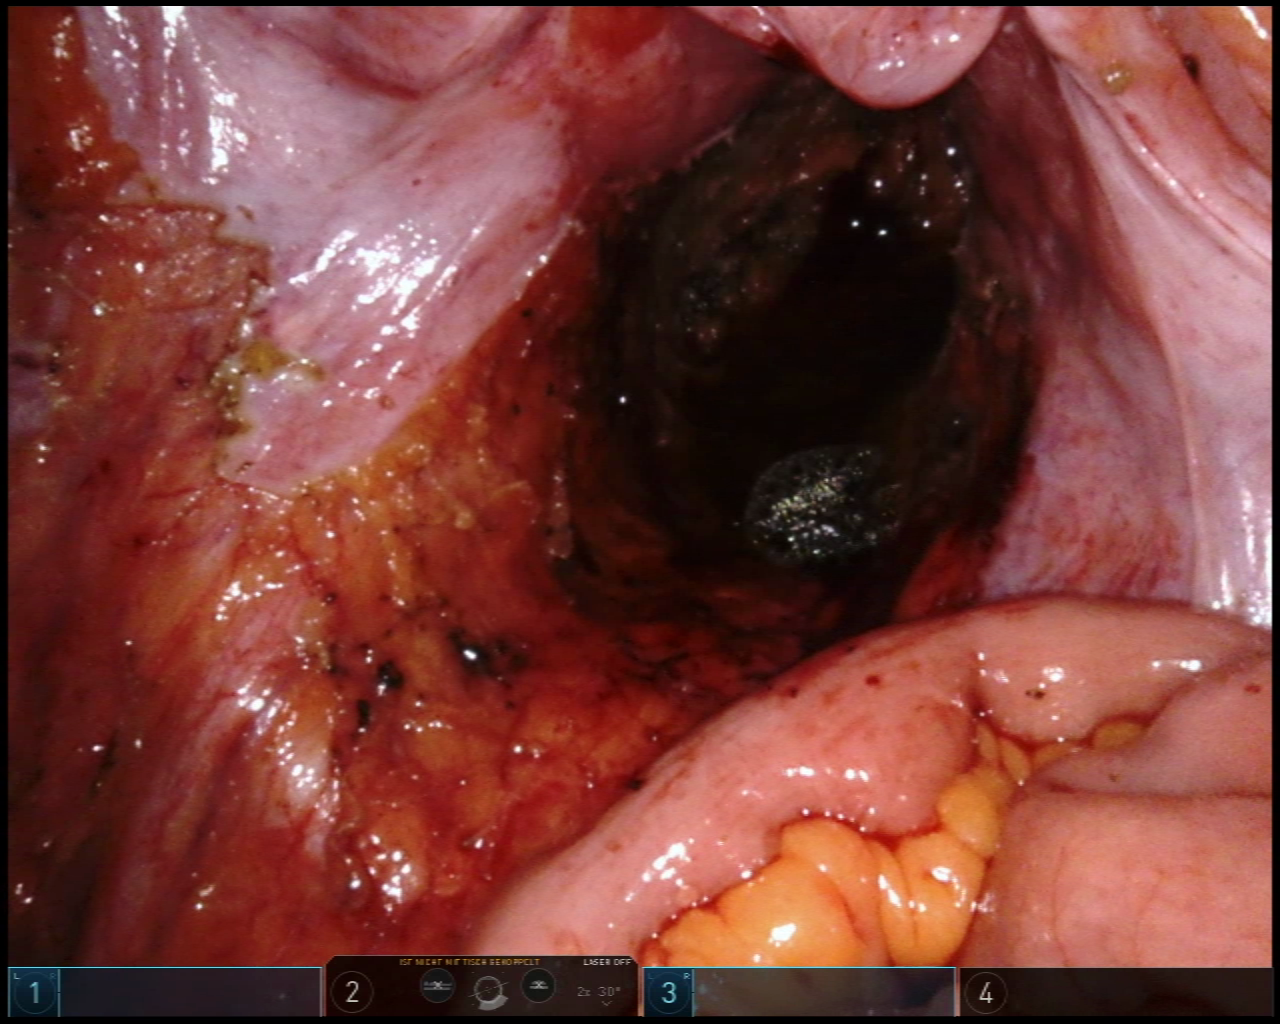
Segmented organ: ureter
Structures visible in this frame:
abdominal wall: yes
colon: no
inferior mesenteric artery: no
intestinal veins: no
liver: no
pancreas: no
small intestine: yes
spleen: no
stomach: no
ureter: yes
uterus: no
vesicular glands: no